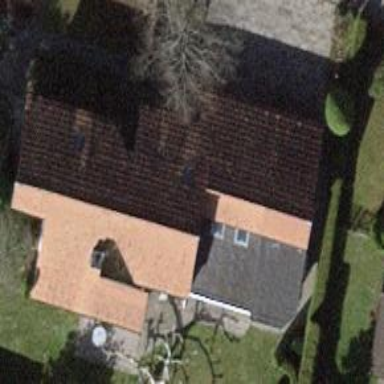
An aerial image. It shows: Detached building.